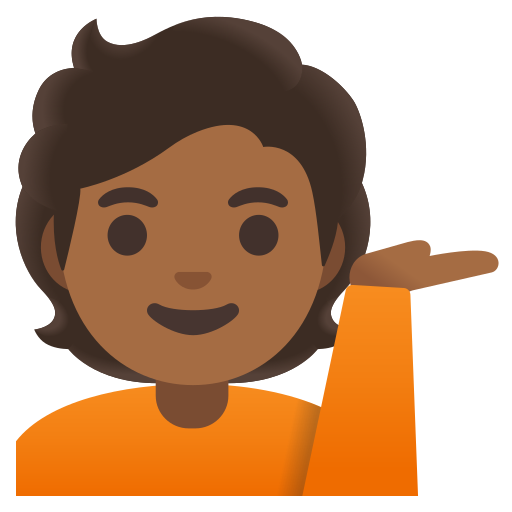
Emoji: 💁🏾